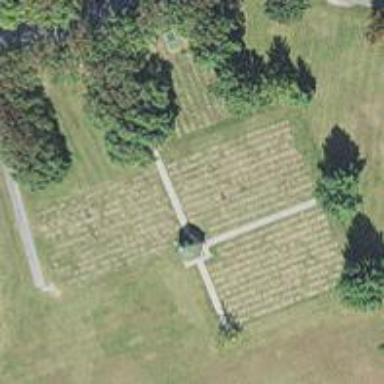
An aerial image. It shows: Sector in the cemetery.